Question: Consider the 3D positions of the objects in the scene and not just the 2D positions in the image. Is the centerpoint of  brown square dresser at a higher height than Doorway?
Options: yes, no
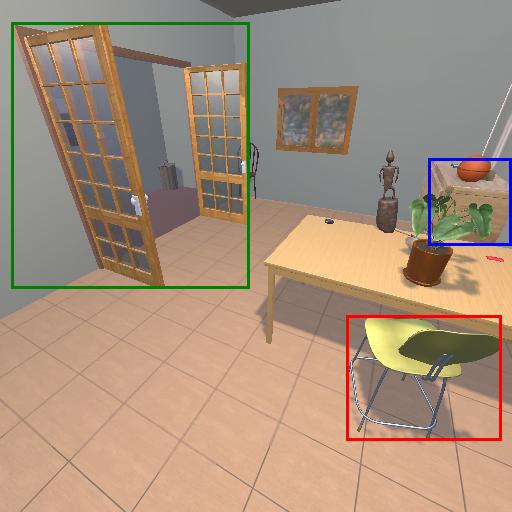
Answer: yes